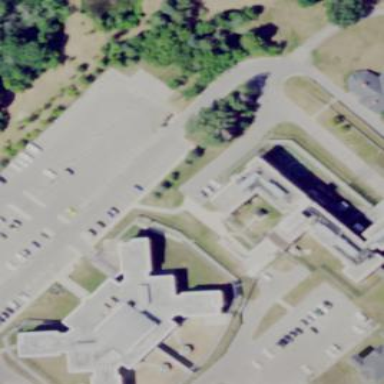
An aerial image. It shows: Hospital building.